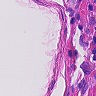
Metastatic tissue present: no